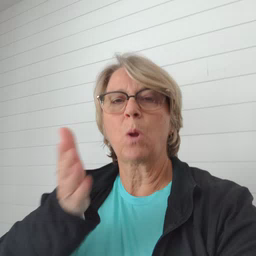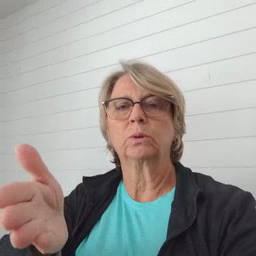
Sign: boat